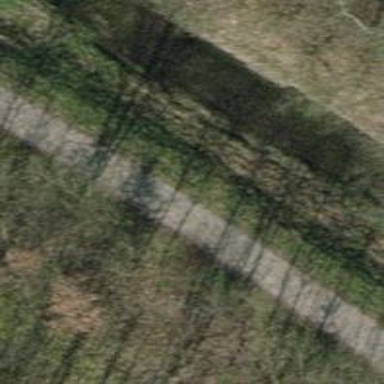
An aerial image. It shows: Track with fine gravel surface of grade2 quality.